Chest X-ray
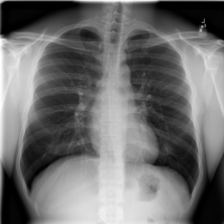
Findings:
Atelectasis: negative
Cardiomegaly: negative
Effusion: negative
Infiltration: negative
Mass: negative
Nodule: negative
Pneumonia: negative
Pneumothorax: negative
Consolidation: negative
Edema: negative
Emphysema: negative
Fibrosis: negative
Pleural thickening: negative
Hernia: negative